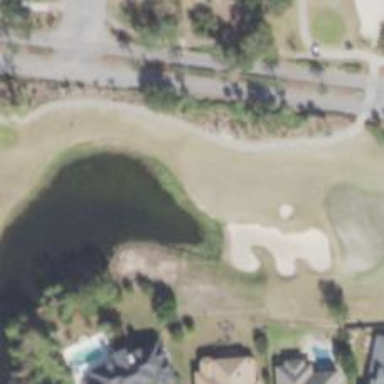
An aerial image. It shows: Golf hole.